Question: I am trying to create a vertical navigation bar in CSS. This is the code I have in my master page:
And this is the code I have in my CSS file:
This is how the menu looks:

As you can see, the navigation bar does not start exactly from the top of the column. Moreover, it seems that the margin is not enclosing each button individually, but rather the area covered by all buttons at once.
How can I make the list:
1) start exactly from the top?
2) with the margin around each button and not around the area covered by all the buttons at once?
Thank you.
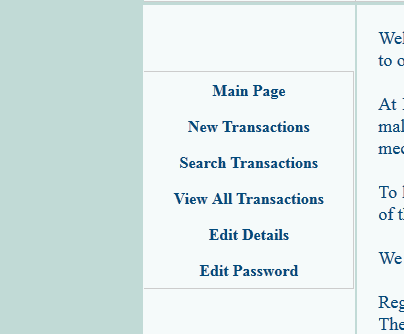
Answer: Add 'vertical-align:top' to '#nav2'
apply 'vertical-align:top' to 'td'
'''
td{
vertical-align:top;
}
'''